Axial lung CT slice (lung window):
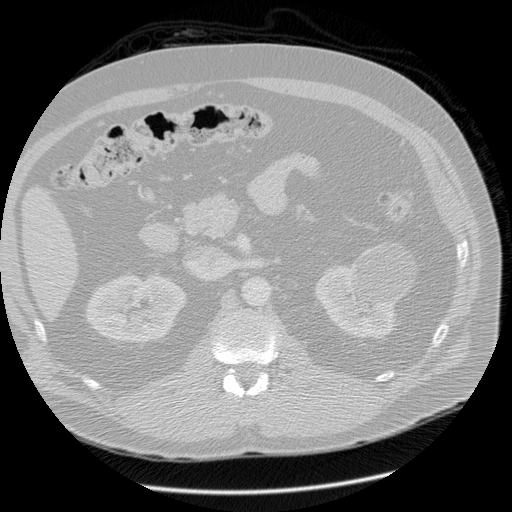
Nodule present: no